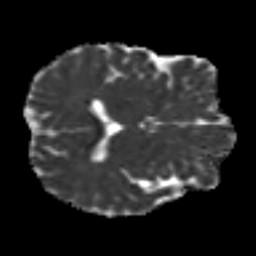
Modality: MD
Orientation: axial
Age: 44
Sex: female
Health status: healthy
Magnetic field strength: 3 T
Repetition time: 8.4 s
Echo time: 0.0926 s